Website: lowes
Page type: delivery-shipping
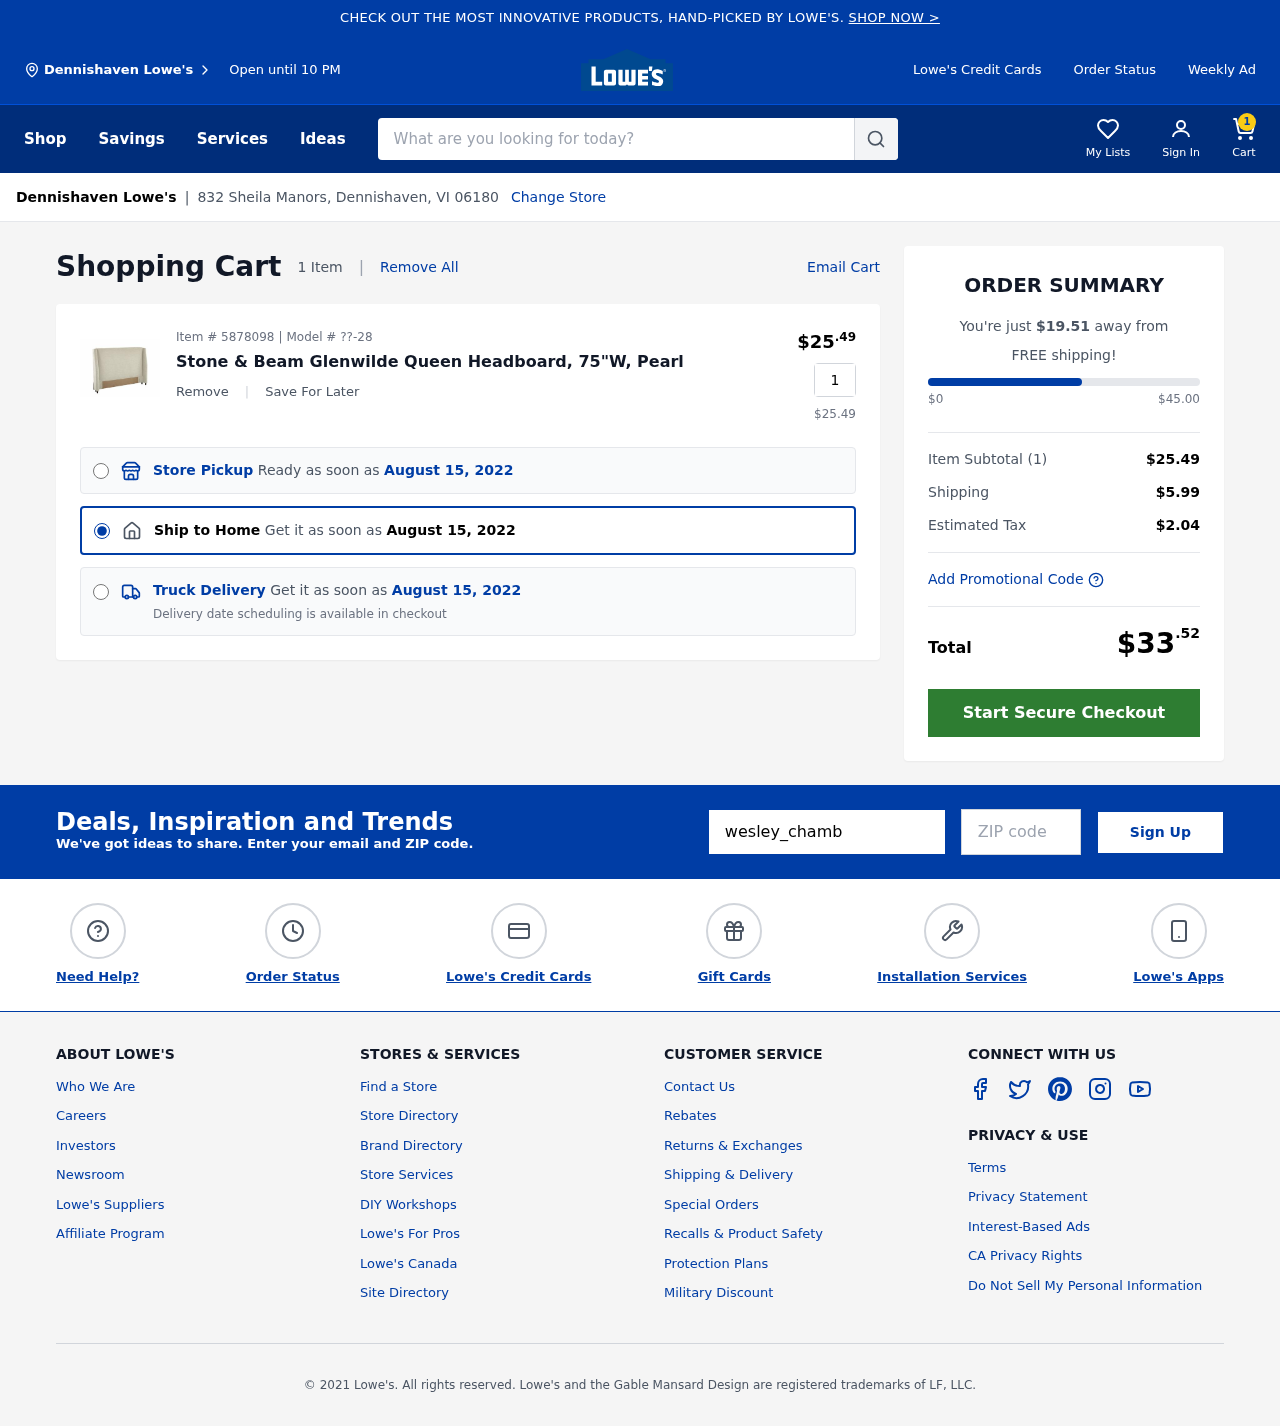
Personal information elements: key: PII_CITY
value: Dennishaven
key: PII_EMAIL
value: wesley_chambers@yahoo.com
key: PII_POSTCODE
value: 06180
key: PII_STREET
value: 832 Sheila Manors
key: PII_CITY2
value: Dennishaven
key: PII_CITY_STATE_ZIP
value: Dennishaven, VI 06180
Product elements: key: PRODUCT1_NAME
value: Stone & Beam Glenwilde Queen Headboard, 75"W, Pearl
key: PRODUCT1_PRICE
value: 25.49
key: PRODUCT1_QUANTITY
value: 1
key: PRODUCT1_MODEL
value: ??-28
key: PRODUCT1_PRICE2
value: $25.49
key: PRODUCT1_ITEM_NUMBER
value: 5878098
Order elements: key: ORDER_NUM_ITEMS
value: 1
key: ORDER_DELIVERY_DATE
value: August 15, 2022
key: ORDER_DELIVERY_DATE2
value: August 15, 2022
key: ORDER_DELIVERY_DATE3
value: August 15, 2022
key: AMOUNT_TO_FREE_SHIPPING
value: $19.51
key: ORDER_SUBTOTAL
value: $25.49
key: ORDER_SHIPPING_COST
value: $5.99
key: ORDER_TAX
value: $2.04
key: ORDER_TOTAL
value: $33.52
Search elements: key: HEADER_SEARCH
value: What are you looking for today?